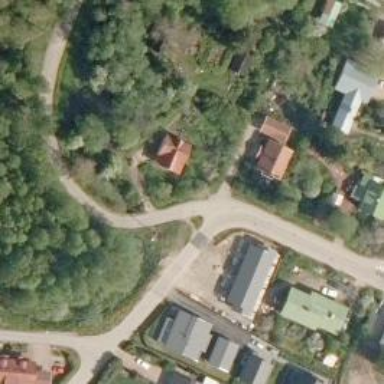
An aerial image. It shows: Unclassified road with bridge.